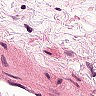
Metastatic tissue present: no